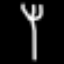
Label: fork